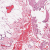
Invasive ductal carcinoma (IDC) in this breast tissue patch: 0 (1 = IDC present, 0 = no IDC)